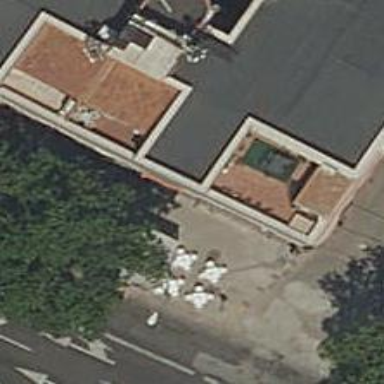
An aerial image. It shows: Cafe.